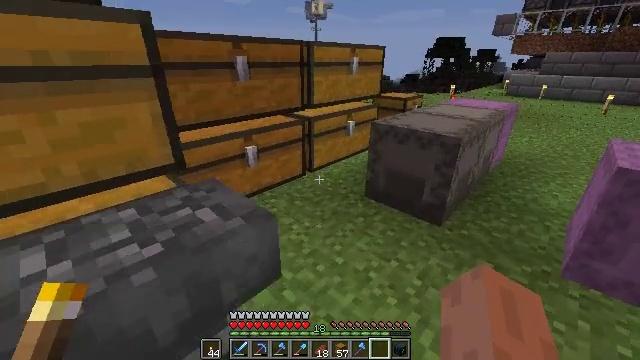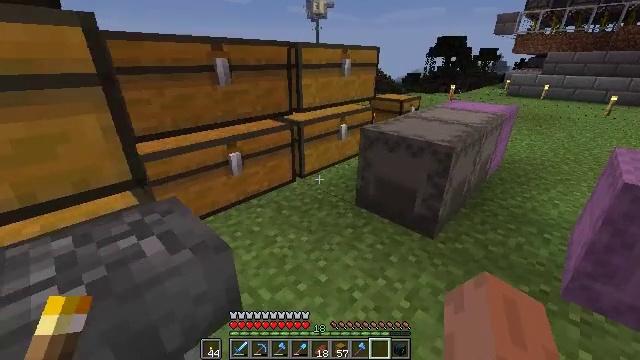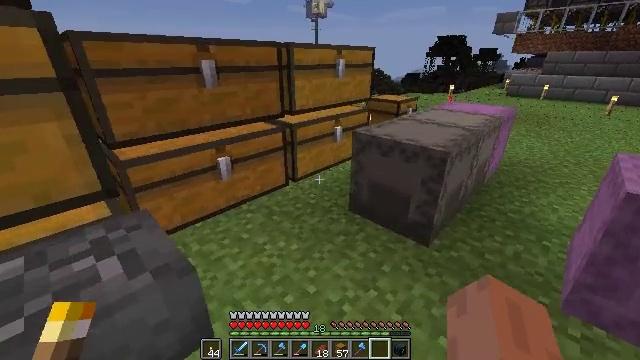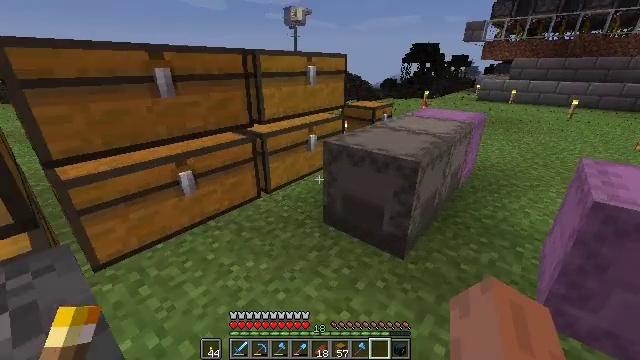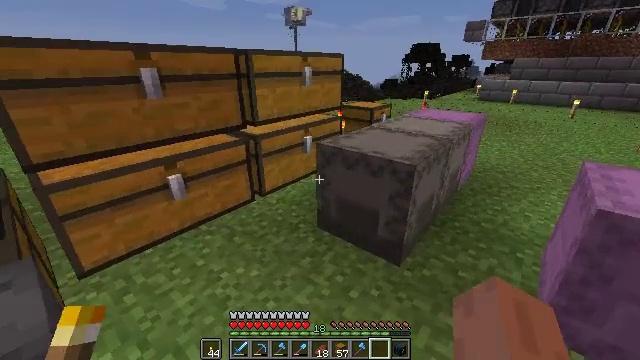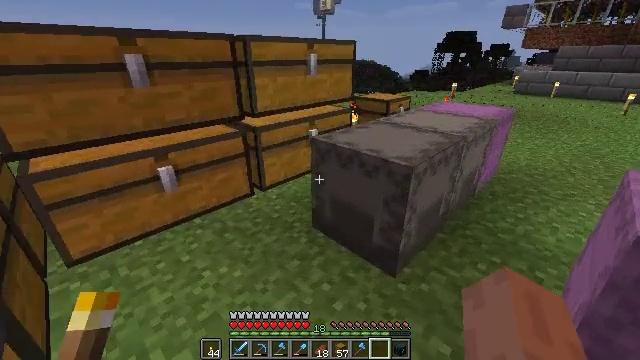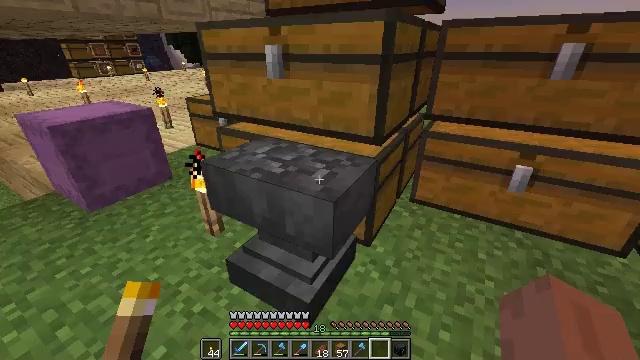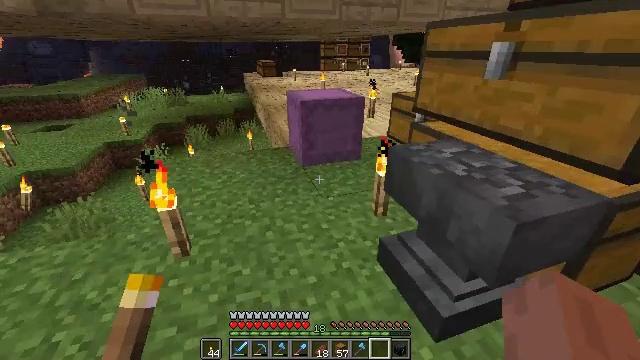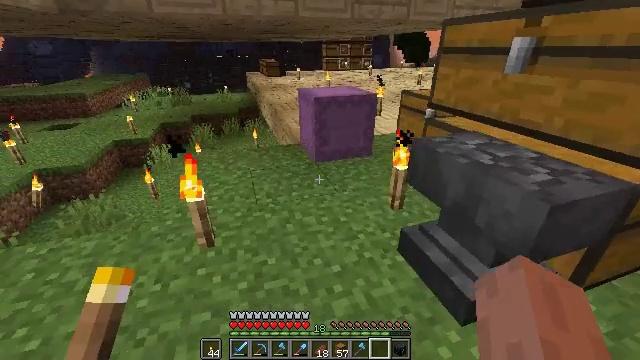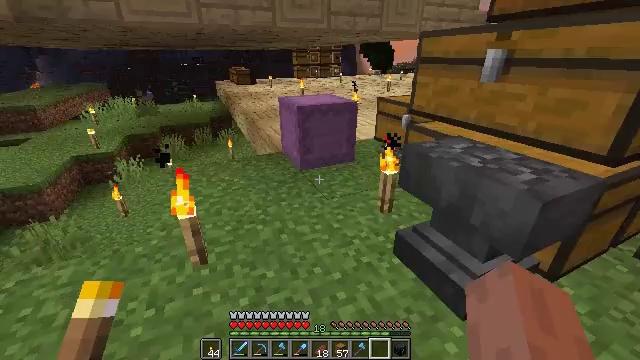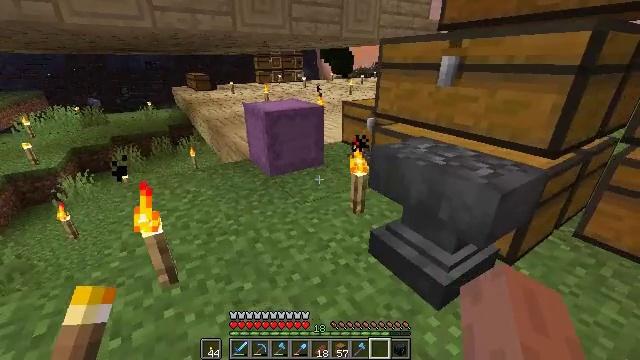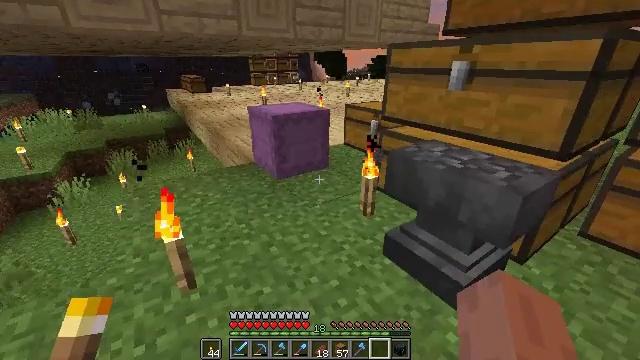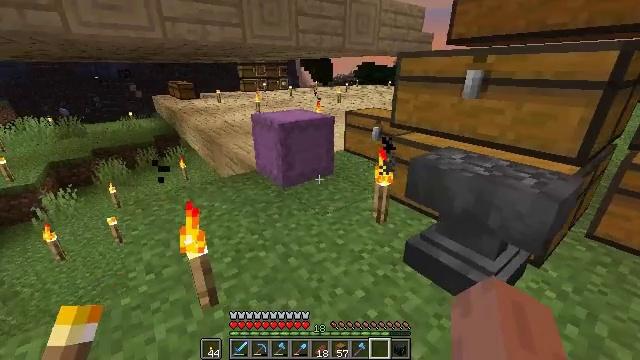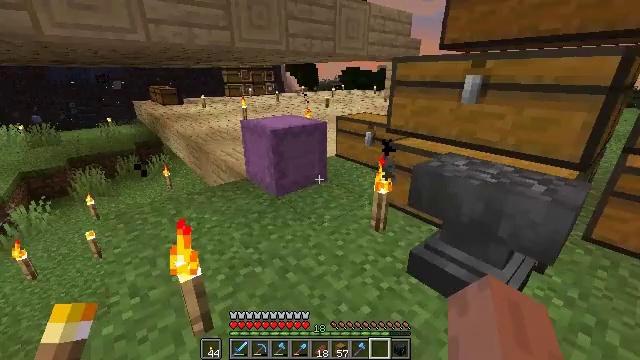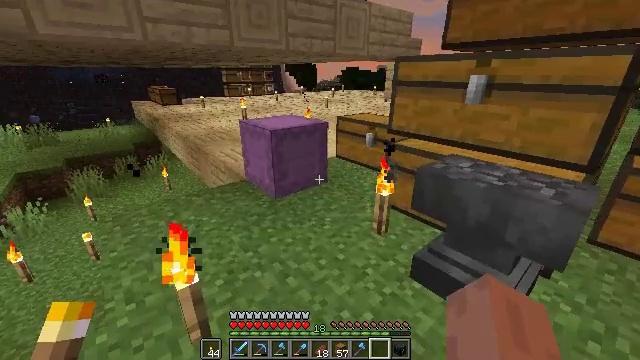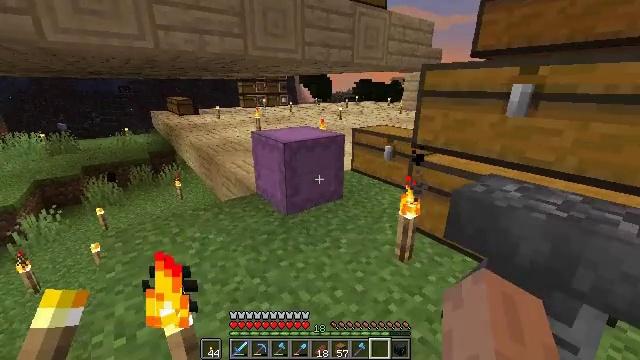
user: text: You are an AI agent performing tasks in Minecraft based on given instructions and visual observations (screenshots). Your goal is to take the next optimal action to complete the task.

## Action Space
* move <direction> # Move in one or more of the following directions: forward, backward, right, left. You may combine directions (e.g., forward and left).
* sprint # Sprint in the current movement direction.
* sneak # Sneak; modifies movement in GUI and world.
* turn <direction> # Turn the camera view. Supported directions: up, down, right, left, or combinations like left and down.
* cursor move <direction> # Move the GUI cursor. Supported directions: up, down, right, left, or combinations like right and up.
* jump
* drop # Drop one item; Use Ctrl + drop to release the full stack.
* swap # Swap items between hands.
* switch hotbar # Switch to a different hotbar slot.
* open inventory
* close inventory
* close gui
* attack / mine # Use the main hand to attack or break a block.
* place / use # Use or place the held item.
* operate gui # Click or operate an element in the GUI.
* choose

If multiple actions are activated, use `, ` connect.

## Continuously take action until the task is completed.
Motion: motion action
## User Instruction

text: Gather the shulker box for storage.
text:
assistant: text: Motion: move forward and move right
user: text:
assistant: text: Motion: move forward and move right
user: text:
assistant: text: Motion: move forward and move right, turn right and up
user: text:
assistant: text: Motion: move forward and move right
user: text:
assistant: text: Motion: move right, turn left and down
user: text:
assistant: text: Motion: turn left and down
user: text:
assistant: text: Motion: move left, turn left
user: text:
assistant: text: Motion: move left
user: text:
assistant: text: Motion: move left, turn right and up
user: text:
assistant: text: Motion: move left, turn right
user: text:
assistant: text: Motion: move left, turn right
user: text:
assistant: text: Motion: move forward and move left, turn right and up
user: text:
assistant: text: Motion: move forward, turn right
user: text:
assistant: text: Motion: move forward
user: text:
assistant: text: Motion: move forward, turn left and up
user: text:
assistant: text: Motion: move forward, turn left and up
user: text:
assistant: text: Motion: move forward, use / place
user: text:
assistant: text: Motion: use / place
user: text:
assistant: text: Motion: no_op
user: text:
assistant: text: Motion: no_op
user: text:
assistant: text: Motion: no_op
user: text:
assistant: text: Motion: open gui
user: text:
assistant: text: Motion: no_op
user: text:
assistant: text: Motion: no_op
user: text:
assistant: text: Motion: no_op
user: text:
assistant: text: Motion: no_op
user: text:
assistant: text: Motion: no_op
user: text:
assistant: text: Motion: no_op
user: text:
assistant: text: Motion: close gui
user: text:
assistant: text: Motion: no_op